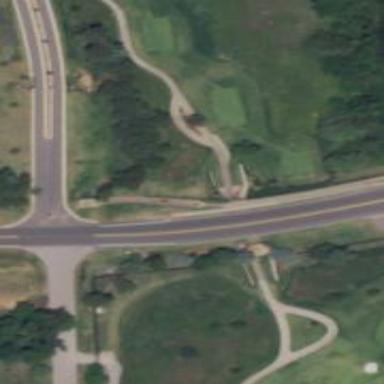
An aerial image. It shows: Service road designated as golf cart path.